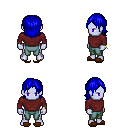
a pixel art fantasy rpg character, male body template, dark elf, purple skin, maroon long-sleeve shirt, teal pants, blue long bangs hairstyle, bracelets, brown slippers, four views (front, back, left, right), 2x2 character sprite sheet, small pixel art, hard edges, no anti-aliasing